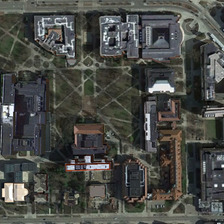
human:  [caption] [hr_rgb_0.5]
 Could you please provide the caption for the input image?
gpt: footpaths stretch through the lawns in this peaceful campus where smart teaching buildings stand .

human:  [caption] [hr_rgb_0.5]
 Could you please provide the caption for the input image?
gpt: here is a school between two roads  where lawns and buildings are lying .

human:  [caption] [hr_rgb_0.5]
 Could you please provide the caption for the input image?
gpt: the u shaped river is on a big piece of plain .

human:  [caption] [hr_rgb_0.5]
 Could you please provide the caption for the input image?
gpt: here is a school between two roads  where lawns and buildings are lying .

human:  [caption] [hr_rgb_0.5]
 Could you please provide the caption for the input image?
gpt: some buildings and many green plants are in a school .